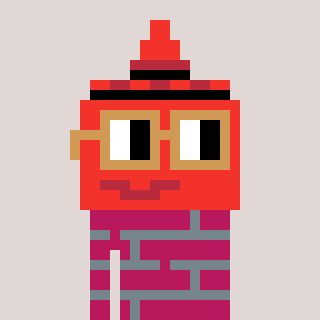
a pixel art character with square brown glasses, a ketchup-shaped head and a darkpink-colored body on a warm background